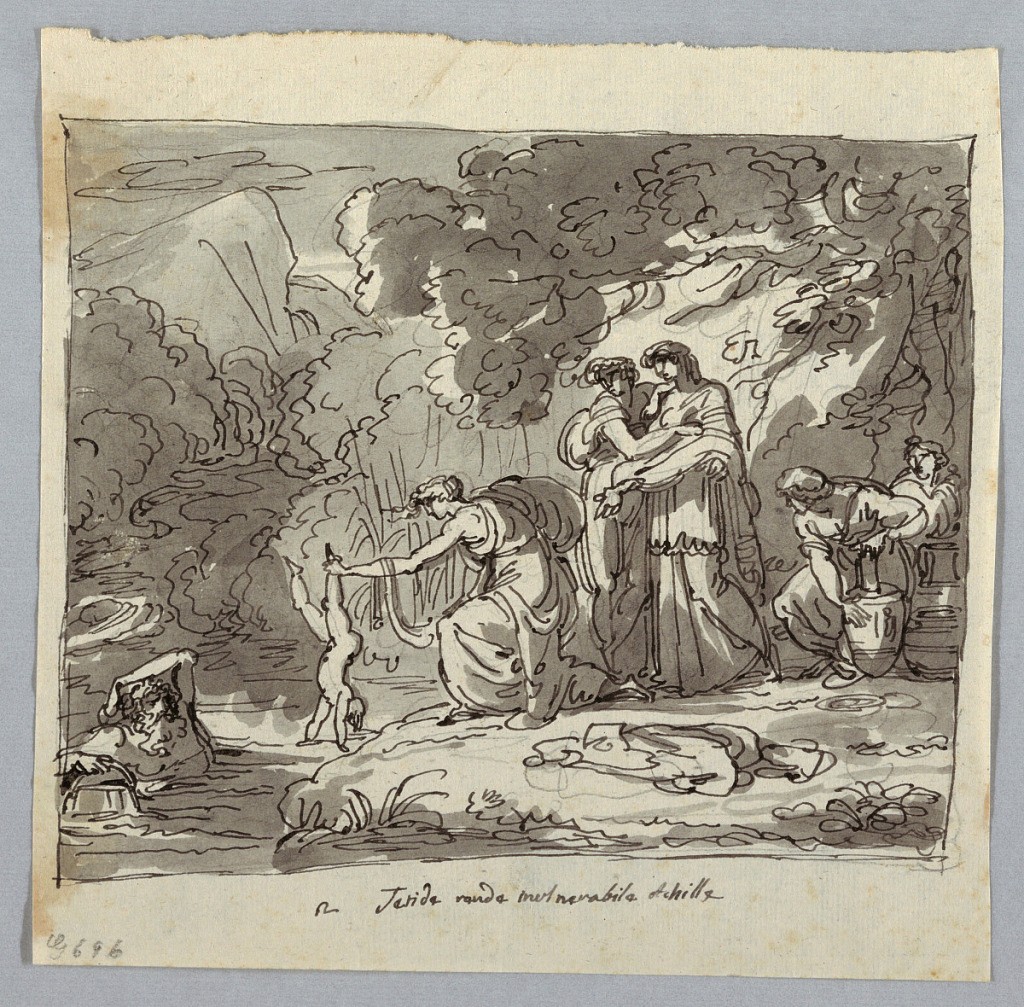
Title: Drawing
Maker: Felice Giani, Italian, 1758–1823
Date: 1780-1790
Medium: Pen and brush with black ink on cream laid paper
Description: Thetis kneeling at the edge of the river holds the boy by his right ankle. The river god looks on. Two maidens stand beside Thetis, two more kneel, leaning upon jars.